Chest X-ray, AP view. Patient: 55 years old, sex M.
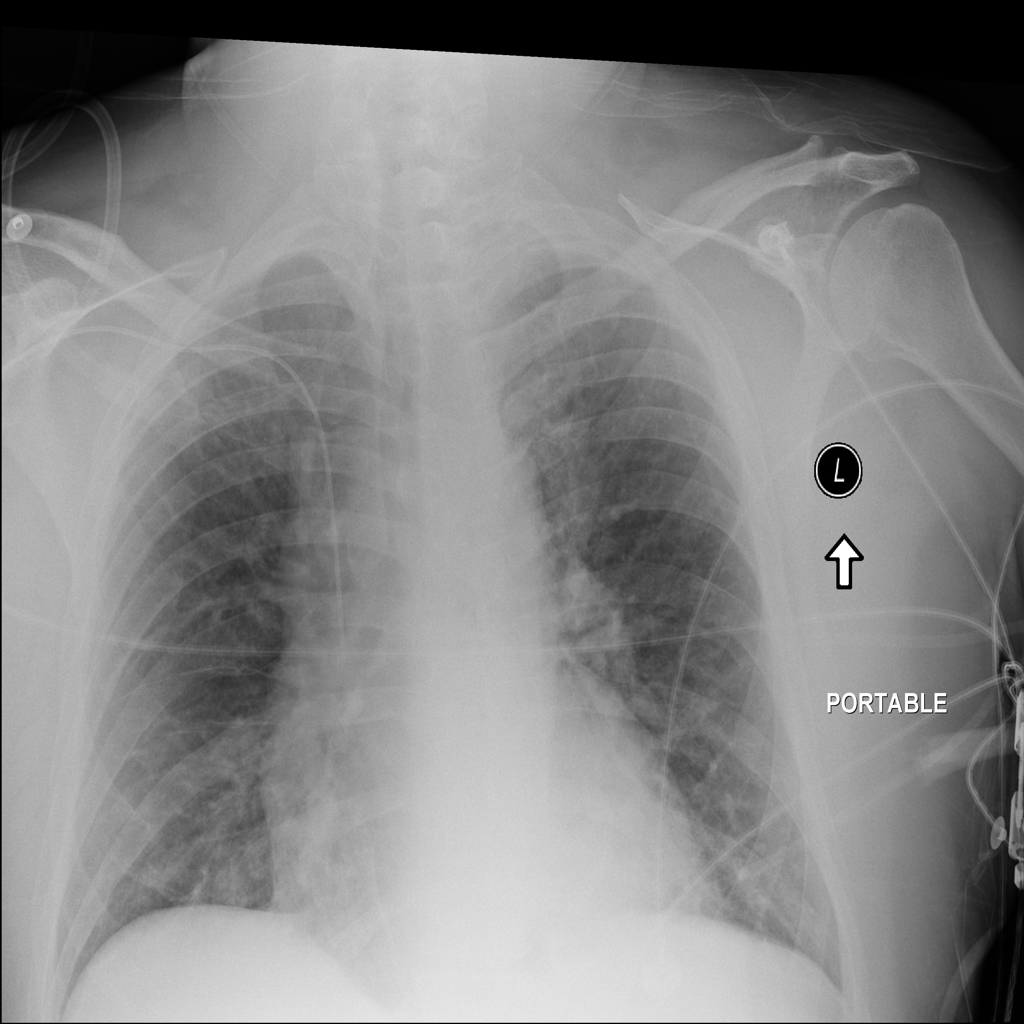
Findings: No Finding